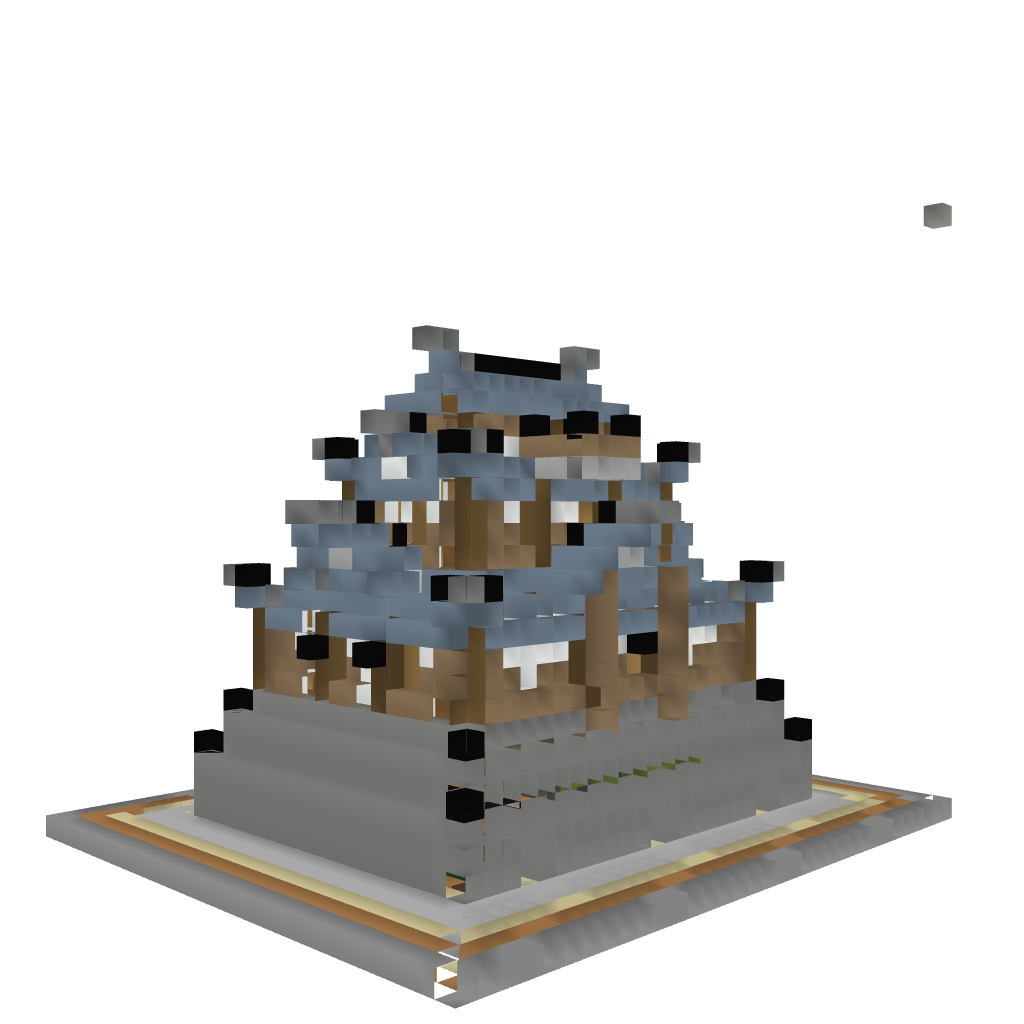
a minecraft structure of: Supreme Class Asian Style House